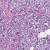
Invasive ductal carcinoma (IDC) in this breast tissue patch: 1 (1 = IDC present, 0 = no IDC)